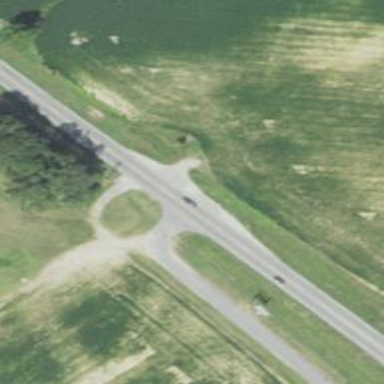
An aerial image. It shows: Primary highway.